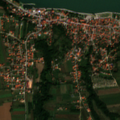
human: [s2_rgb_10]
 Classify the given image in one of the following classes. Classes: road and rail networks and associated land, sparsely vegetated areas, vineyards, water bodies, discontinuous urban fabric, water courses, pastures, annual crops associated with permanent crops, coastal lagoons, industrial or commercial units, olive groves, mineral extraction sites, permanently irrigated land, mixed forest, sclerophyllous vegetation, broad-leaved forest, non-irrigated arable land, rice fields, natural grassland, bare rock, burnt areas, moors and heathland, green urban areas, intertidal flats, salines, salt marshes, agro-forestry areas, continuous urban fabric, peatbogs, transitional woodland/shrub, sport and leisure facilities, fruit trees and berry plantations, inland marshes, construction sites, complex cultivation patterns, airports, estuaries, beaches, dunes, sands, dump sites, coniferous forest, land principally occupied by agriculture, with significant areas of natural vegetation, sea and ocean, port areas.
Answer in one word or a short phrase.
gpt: discontinuous urban fabric, non-irrigated arable land, complex cultivation patterns, land principally occupied by agriculture, with significant areas of natural vegetation, broad-leaved forest, transitional woodland/shrub, water courses